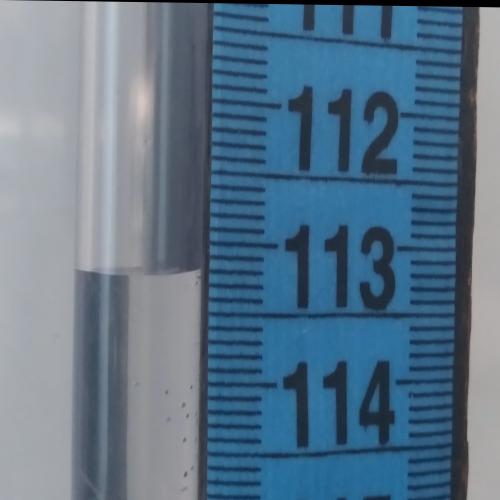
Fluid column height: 113.2 cm